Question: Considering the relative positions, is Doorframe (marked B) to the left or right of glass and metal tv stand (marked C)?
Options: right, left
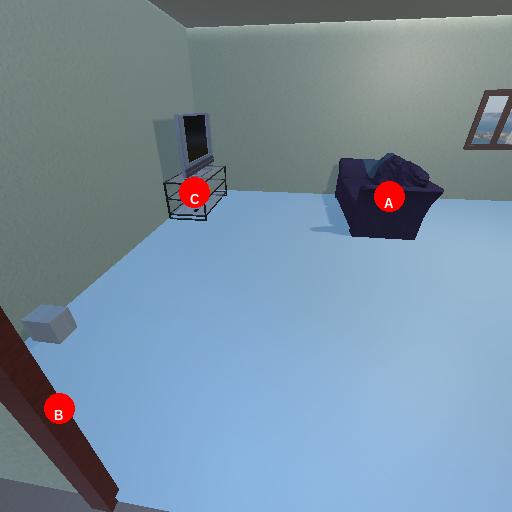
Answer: right